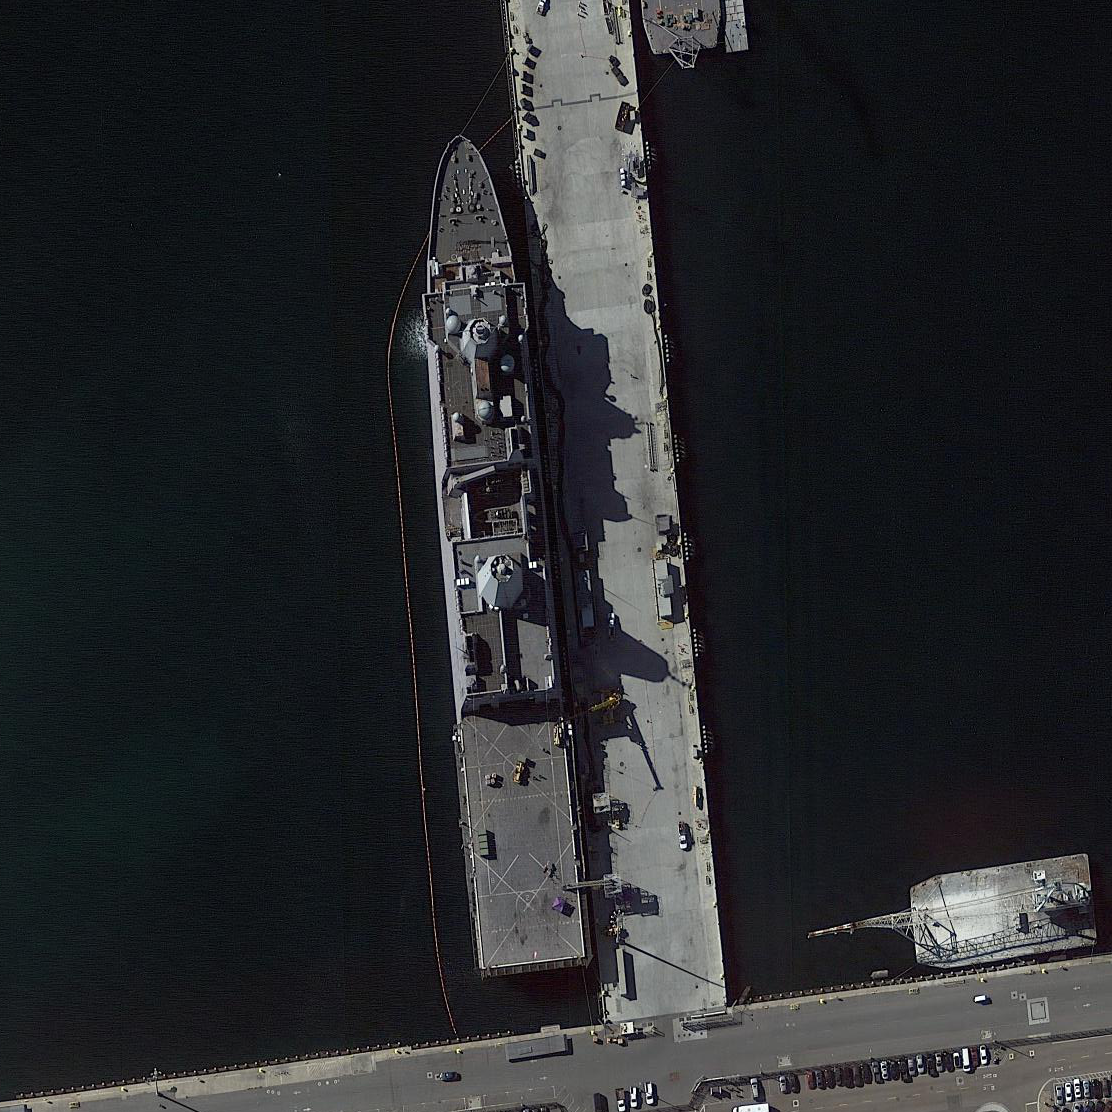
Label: combat